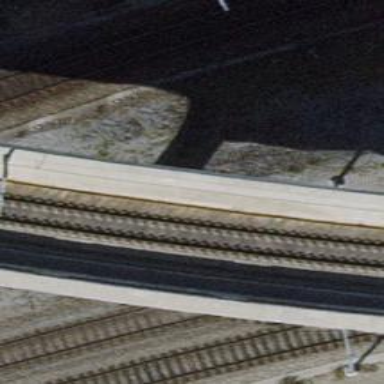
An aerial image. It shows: Viaduct bridge with single electrified railway track featuring contact line.